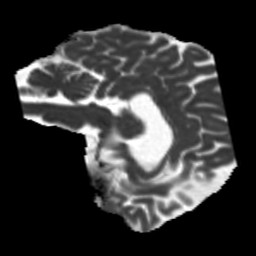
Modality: MD
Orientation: sagittal
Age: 40
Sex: male
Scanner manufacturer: siemens
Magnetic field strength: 3 T
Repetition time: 5.25 s
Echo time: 0.08 s